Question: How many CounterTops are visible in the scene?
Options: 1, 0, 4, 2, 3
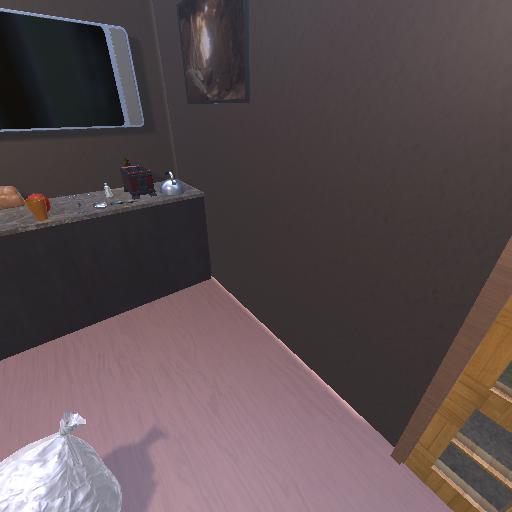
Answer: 1